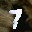
Label: 7